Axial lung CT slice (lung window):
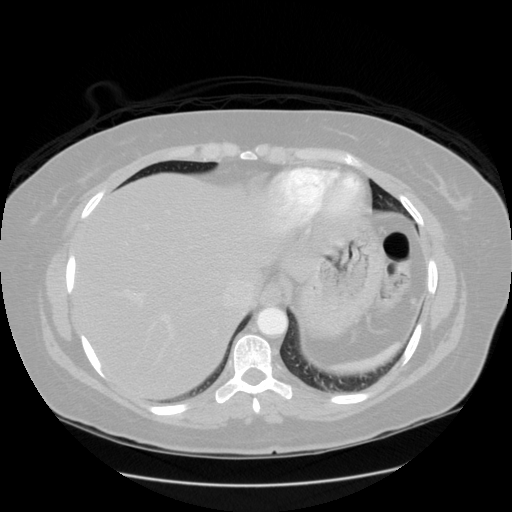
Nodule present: no